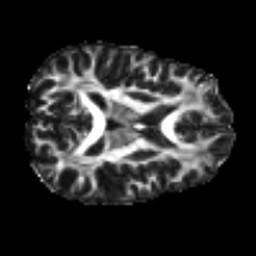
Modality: FA
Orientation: axial
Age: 28
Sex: female
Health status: ill
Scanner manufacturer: siemens
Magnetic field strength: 3 T
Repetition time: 6.5 s
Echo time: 0.062 s